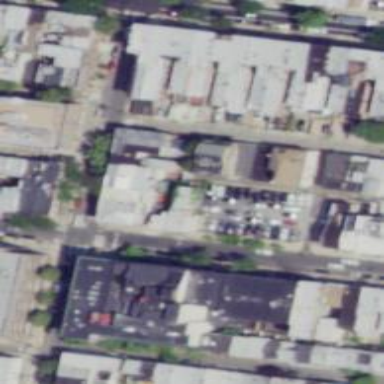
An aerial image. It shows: Alley classified as service road.